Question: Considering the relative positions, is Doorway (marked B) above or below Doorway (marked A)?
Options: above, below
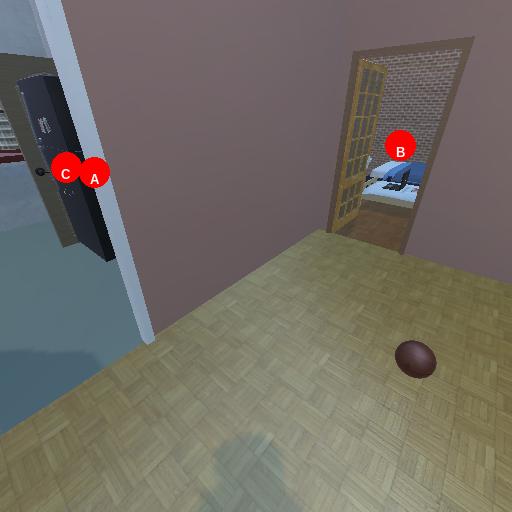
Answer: above